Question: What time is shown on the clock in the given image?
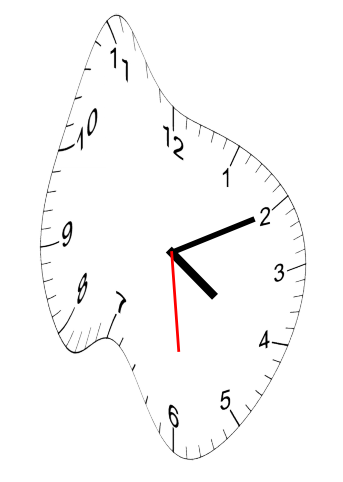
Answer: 04:10:29